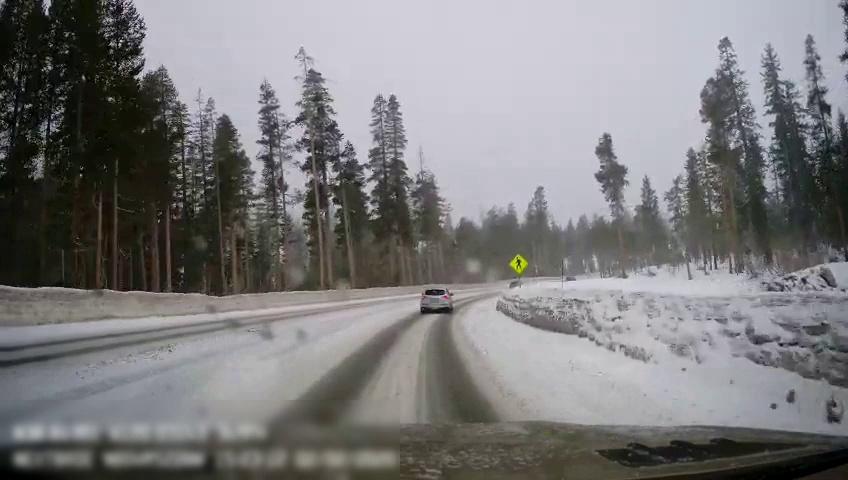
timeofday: Day
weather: Snowy
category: Drivable Space
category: Vehicles | SUV
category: Traffic | Signs